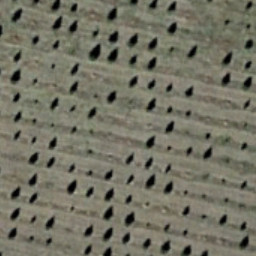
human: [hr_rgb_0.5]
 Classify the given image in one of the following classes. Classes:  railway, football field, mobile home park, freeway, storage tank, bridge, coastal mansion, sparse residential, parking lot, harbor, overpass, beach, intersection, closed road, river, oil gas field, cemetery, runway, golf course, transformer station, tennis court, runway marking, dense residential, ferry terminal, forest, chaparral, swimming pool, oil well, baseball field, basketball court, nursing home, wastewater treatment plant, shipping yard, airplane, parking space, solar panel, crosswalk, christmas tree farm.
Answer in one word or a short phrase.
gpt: christmas tree farm